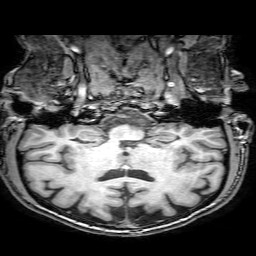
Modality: T1w
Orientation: sagittal
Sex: male
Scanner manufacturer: philips
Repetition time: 0.008293 s
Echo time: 0.00387 s